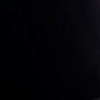
Label: space